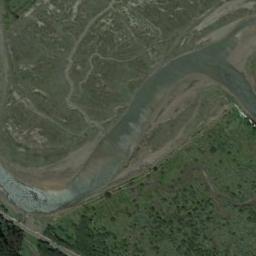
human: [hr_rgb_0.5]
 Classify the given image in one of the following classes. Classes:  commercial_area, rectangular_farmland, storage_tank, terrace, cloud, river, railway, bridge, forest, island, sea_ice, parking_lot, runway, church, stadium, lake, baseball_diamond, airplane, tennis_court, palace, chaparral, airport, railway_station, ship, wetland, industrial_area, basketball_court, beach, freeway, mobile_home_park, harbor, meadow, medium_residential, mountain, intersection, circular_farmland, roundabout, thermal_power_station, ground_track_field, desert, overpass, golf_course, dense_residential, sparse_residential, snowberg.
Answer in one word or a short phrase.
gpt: river